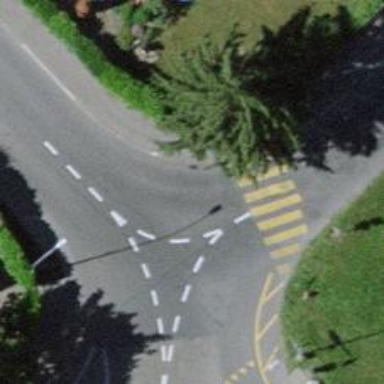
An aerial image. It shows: Kerb serving as barrier.